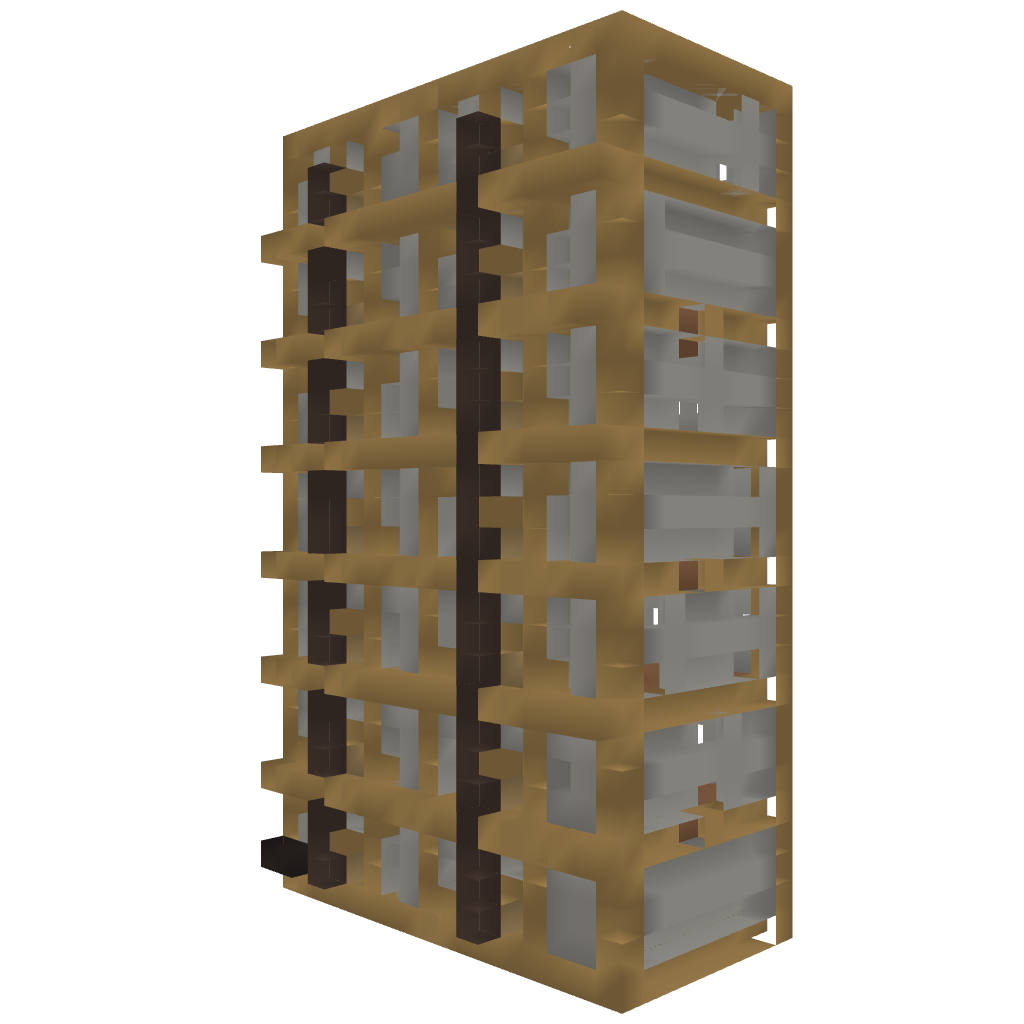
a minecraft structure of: Rainbow sheep stable